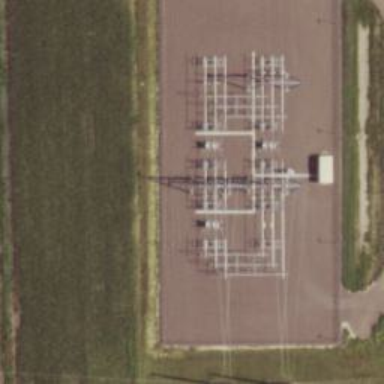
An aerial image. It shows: Switch for power supply.